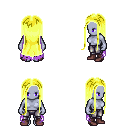
a pixel art fantasy rpg character, female body template, dark elf, purple skin, maroon tattered cape, metal pants, gold extra-long hairstyle, maroon shoes, four views (front, back, left, right), 2x2 character sprite sheet, small pixel art, hard edges, no anti-aliasing